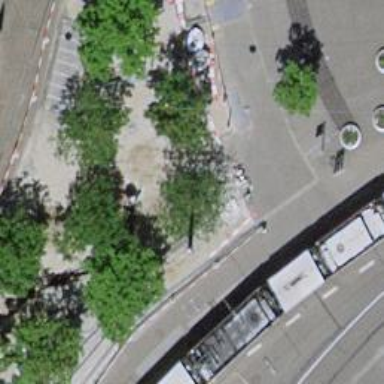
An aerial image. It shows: Bicycle parking area with bollard.